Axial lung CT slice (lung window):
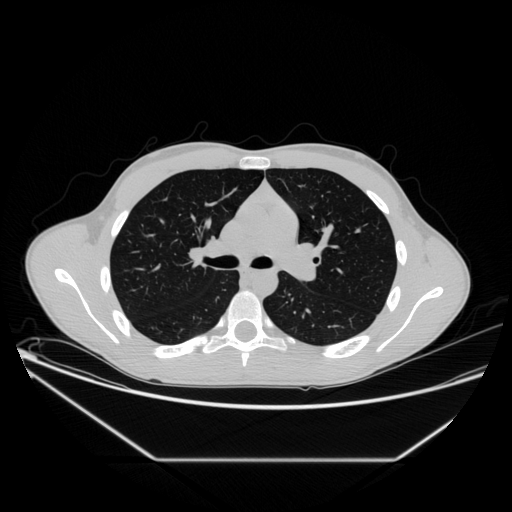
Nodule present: no